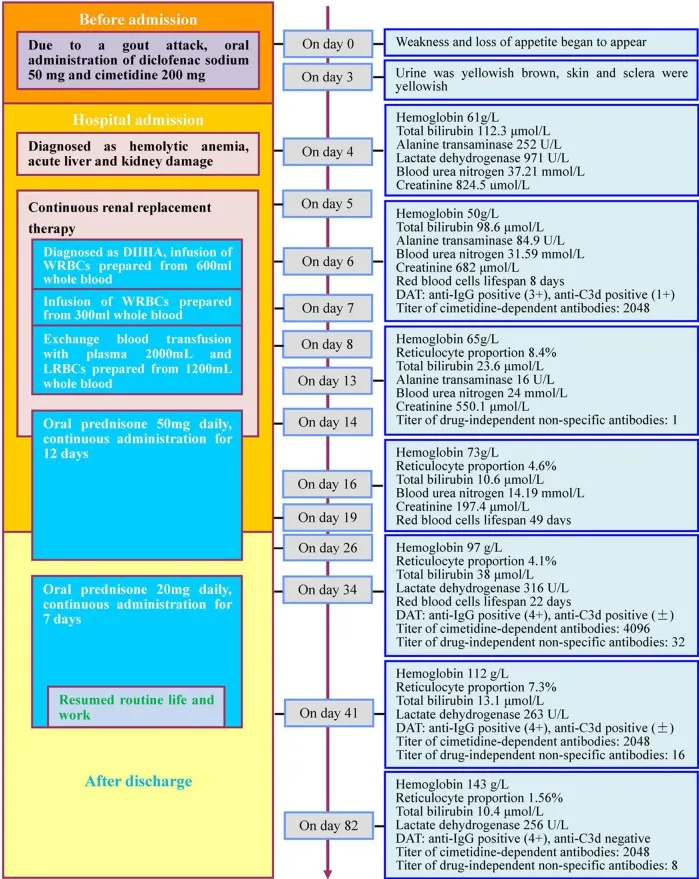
Case report timeline. DIIHA, drug-induced immune hemolytic anemia; WRBCs, washed red blood cells; LRBCs, leukocyte-reduced red blood cells. +, strong; +-, slightly strong. Red blood cells lifespan: the average survival time of red blood cells measured by using the open-breath CO breath test.
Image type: chart (chart)